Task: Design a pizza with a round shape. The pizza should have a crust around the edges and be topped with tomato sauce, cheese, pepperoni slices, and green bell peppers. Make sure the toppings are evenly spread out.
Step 414:
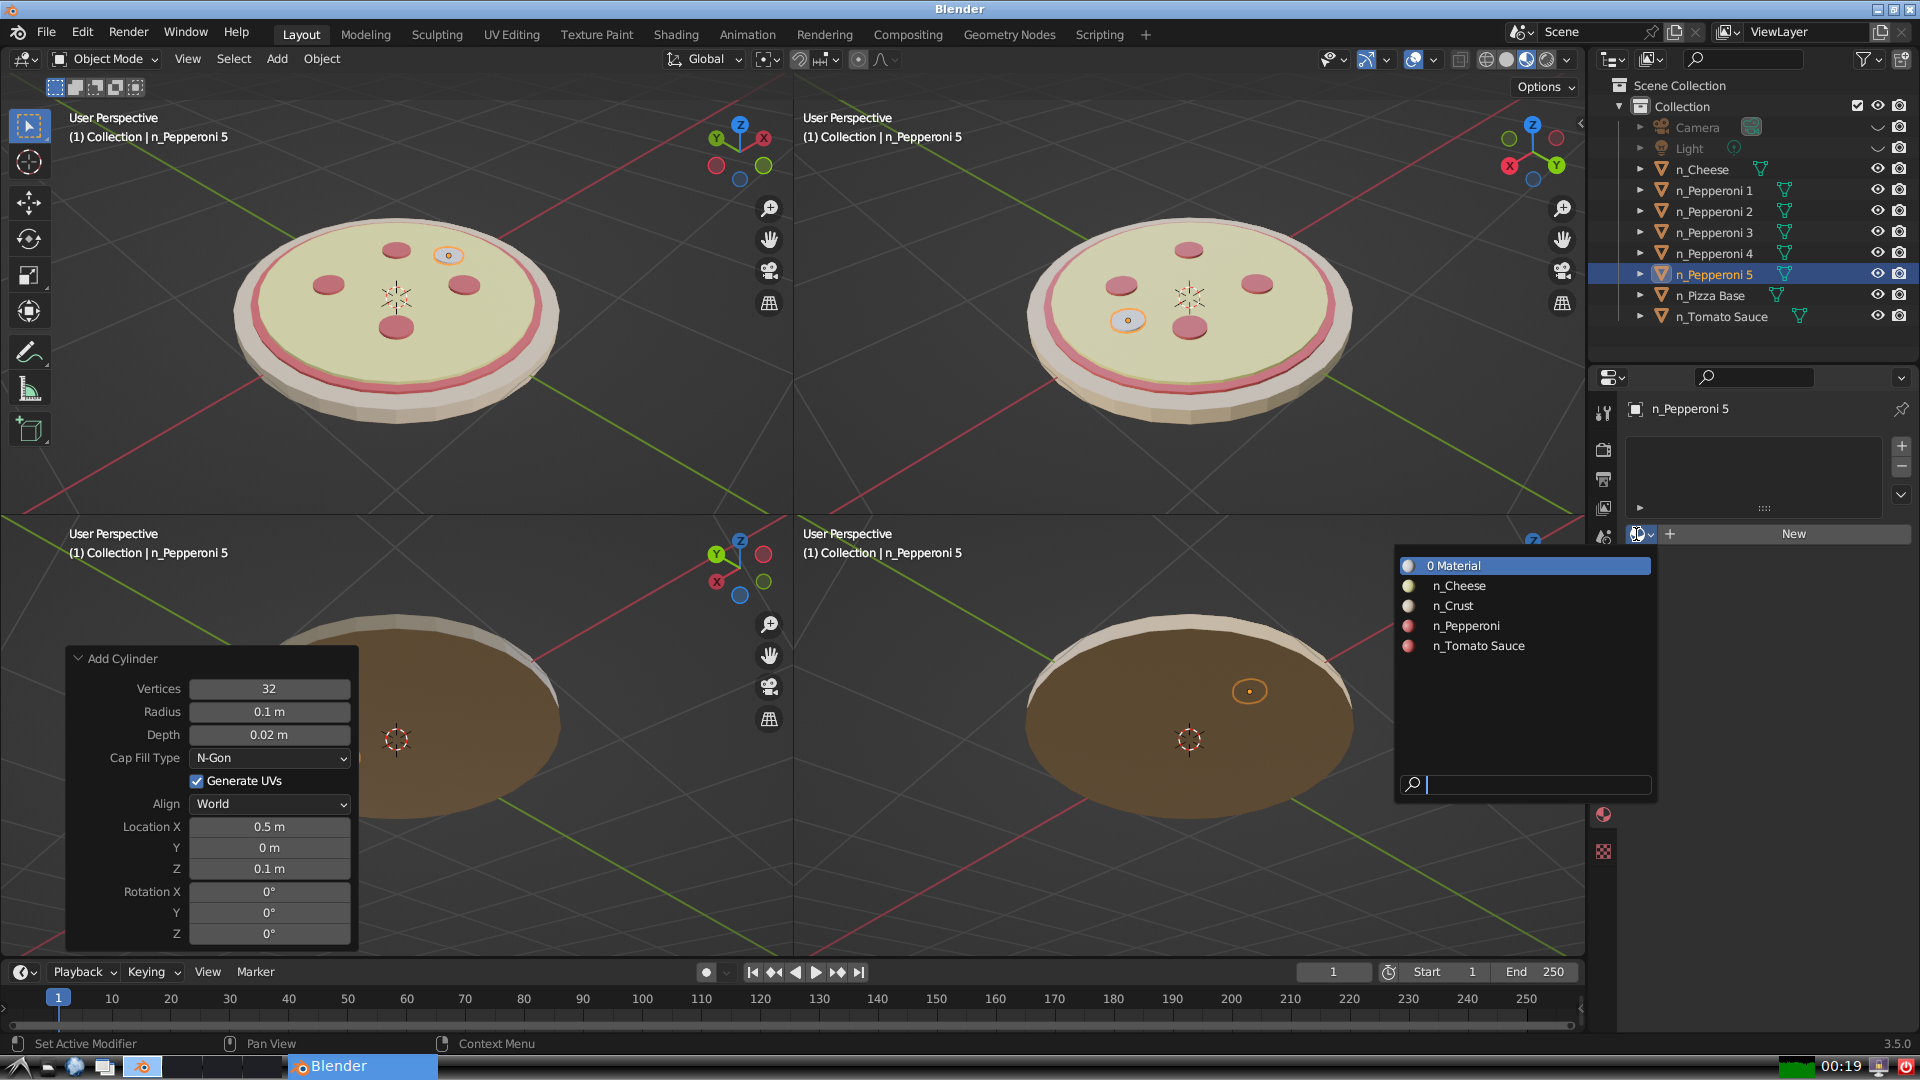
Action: input_text: n_Pepperoni